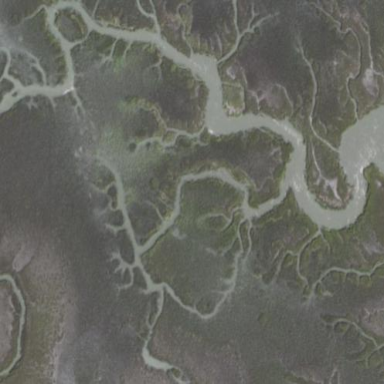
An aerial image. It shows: Saltmarsh wetland area.